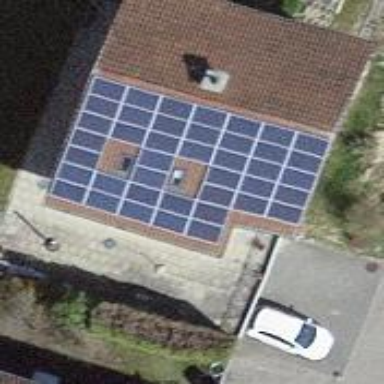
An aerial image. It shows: Solar power generator utilizing photovoltaic technology with solar photovoltaic panels.